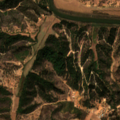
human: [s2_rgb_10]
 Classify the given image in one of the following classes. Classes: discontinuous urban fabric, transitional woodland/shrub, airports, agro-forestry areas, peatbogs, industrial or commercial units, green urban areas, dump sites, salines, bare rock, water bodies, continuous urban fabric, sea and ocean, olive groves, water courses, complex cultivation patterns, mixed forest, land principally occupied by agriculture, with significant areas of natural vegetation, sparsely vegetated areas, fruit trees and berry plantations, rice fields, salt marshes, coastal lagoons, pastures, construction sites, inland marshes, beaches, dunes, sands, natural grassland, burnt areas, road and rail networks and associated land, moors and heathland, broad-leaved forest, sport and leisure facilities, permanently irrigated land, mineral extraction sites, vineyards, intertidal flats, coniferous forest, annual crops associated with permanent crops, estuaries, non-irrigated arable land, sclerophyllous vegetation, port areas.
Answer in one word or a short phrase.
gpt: non-irrigated arable land, permanently irrigated land, agro-forestry areas, broad-leaved forest, transitional woodland/shrub